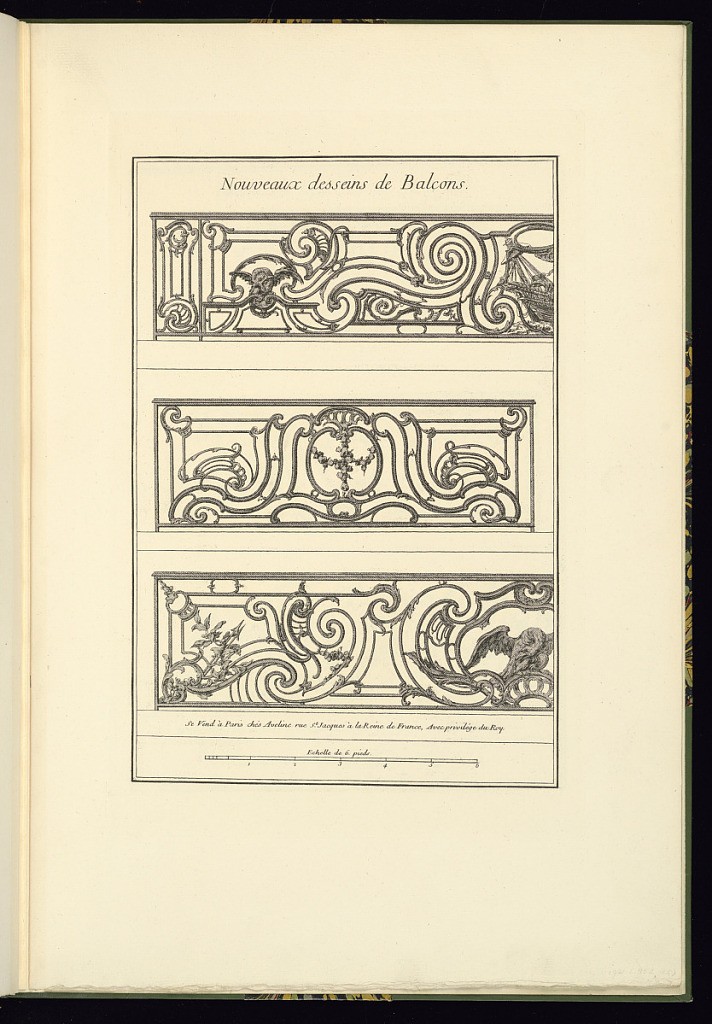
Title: Nouveaux desseins de Balcons
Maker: Pierre Edme Babel, French, 1720–1775
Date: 1890–1910
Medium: Facsimile of the original etching (photomechanical or lithography)
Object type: Print
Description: Three designs for wrought iron or metalwork balcony balustrades featuring scrolling leaves, c-scrolls, s-scrolls, festoons of flowers, foliate branches, birds, and a ship. The plate is titled, with a scale below. This is a late 19th-early 20th-century reproduction from a series first published between 1738-1743.